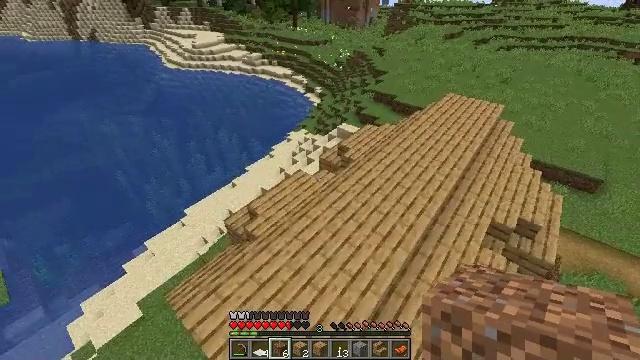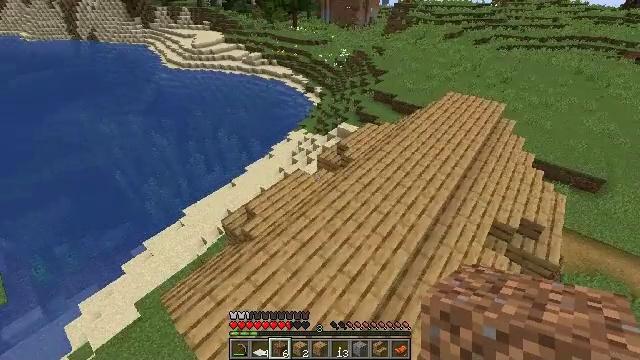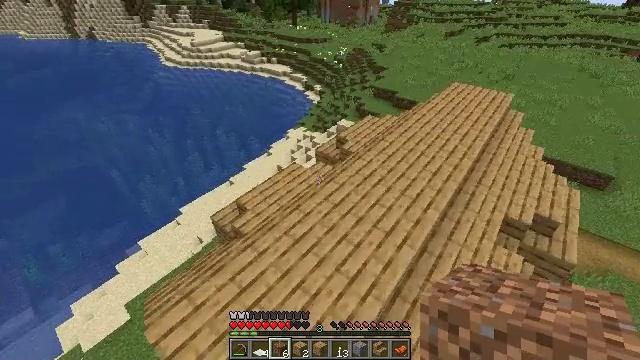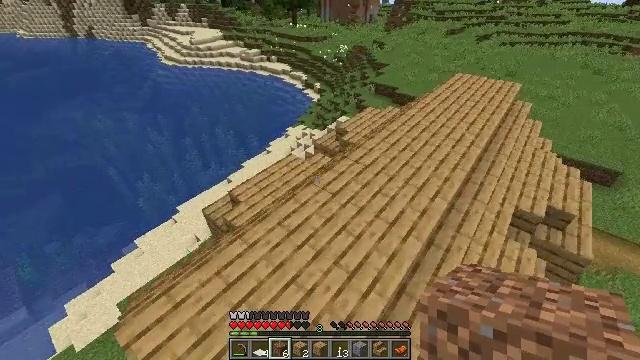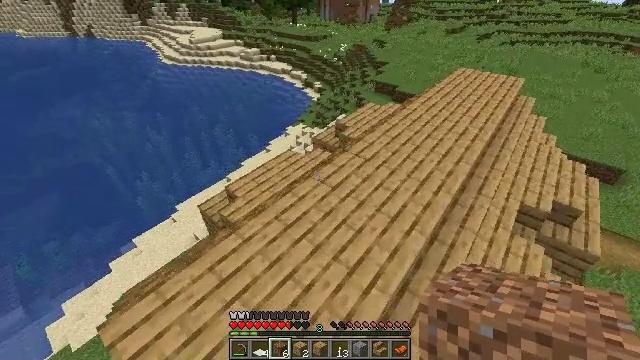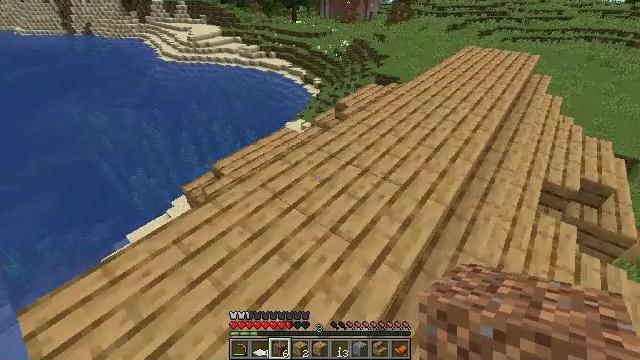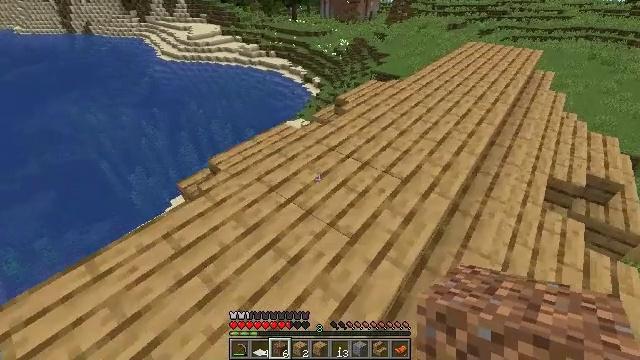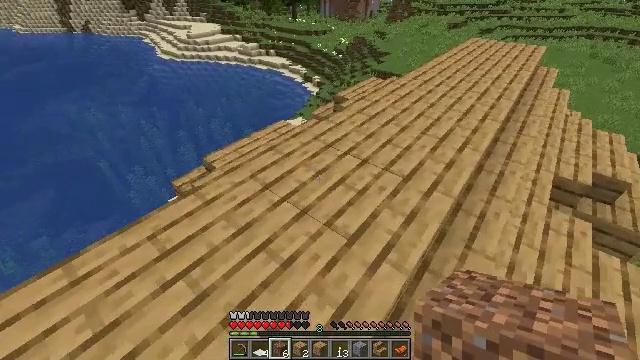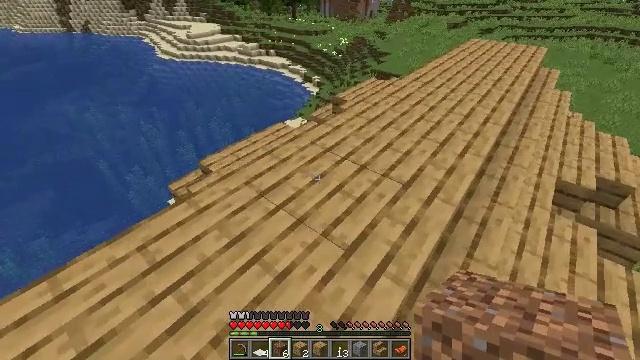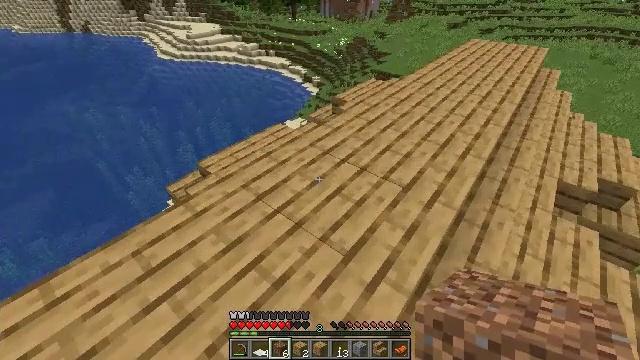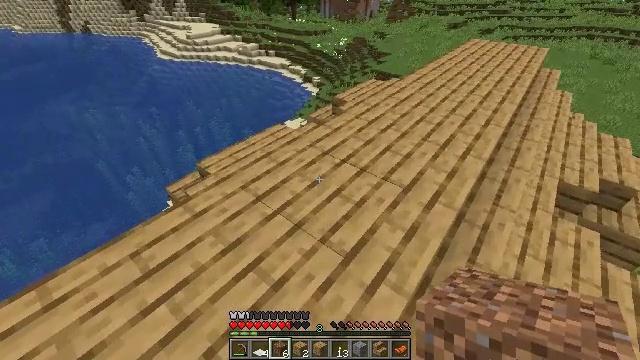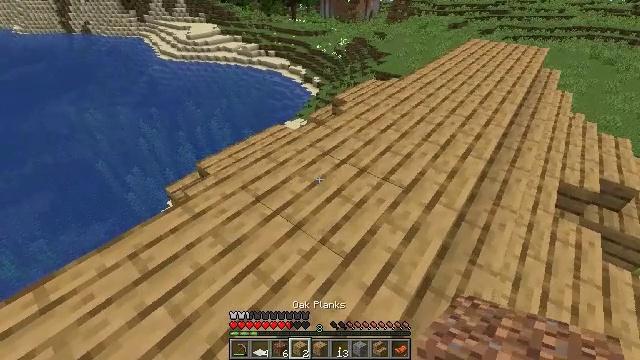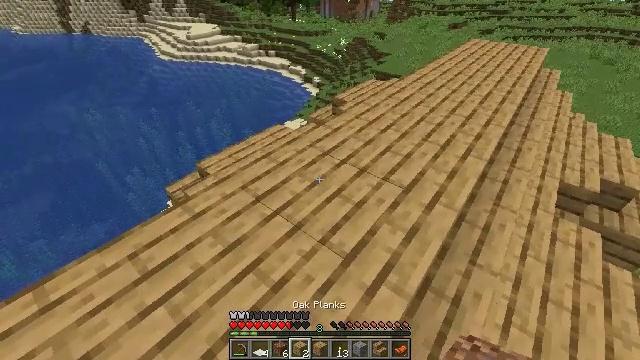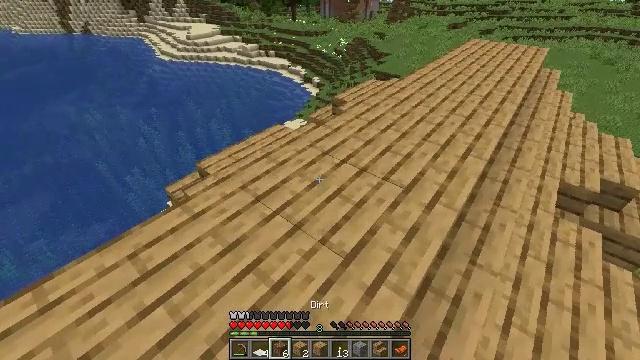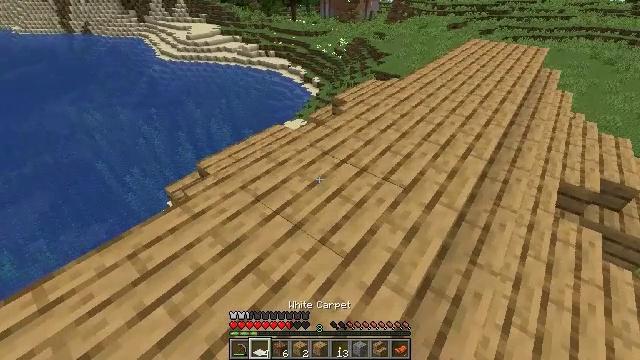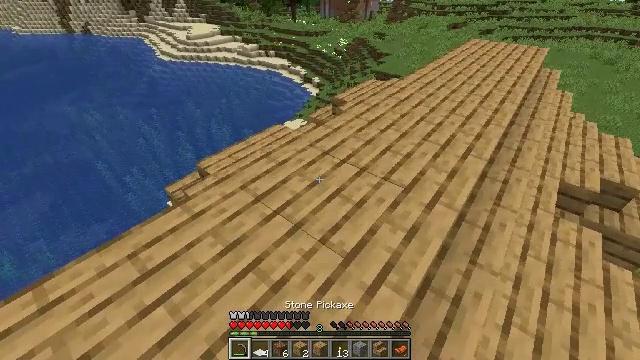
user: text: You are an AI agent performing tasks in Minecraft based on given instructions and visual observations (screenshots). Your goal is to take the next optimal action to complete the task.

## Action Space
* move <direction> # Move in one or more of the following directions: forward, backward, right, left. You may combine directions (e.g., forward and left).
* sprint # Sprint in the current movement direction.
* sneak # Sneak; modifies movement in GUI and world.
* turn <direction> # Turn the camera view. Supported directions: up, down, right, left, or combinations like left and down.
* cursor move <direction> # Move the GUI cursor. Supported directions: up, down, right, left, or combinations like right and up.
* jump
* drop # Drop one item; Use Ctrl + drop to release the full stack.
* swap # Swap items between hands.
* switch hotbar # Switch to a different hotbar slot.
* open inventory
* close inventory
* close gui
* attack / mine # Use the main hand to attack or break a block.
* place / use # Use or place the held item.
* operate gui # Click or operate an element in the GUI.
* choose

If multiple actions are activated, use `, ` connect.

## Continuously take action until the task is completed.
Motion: motion action
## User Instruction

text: Break the oak stairs.
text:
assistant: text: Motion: move forward
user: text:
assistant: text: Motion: no_op
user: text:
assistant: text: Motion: no_op
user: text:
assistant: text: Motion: no_op
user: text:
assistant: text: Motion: no_op
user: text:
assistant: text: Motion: no_op
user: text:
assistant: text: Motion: no_op
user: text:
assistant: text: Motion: no_op
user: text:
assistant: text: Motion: no_op
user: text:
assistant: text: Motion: no_op
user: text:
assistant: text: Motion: no_op
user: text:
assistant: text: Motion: no_op
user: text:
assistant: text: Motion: no_op
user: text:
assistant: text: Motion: no_op
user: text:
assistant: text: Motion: no_op
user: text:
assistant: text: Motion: no_op
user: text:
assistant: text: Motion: no_op
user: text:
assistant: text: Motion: no_op
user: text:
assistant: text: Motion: no_op
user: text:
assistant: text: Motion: no_op
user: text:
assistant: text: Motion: turn left and down
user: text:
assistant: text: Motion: turn down
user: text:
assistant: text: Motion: turn right and down
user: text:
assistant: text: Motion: no_op
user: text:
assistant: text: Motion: no_op
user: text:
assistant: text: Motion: attack / mine
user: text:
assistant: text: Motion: attack / mine
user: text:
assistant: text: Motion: attack / mine
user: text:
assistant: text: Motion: attack / mine
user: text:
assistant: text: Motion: attack / mine